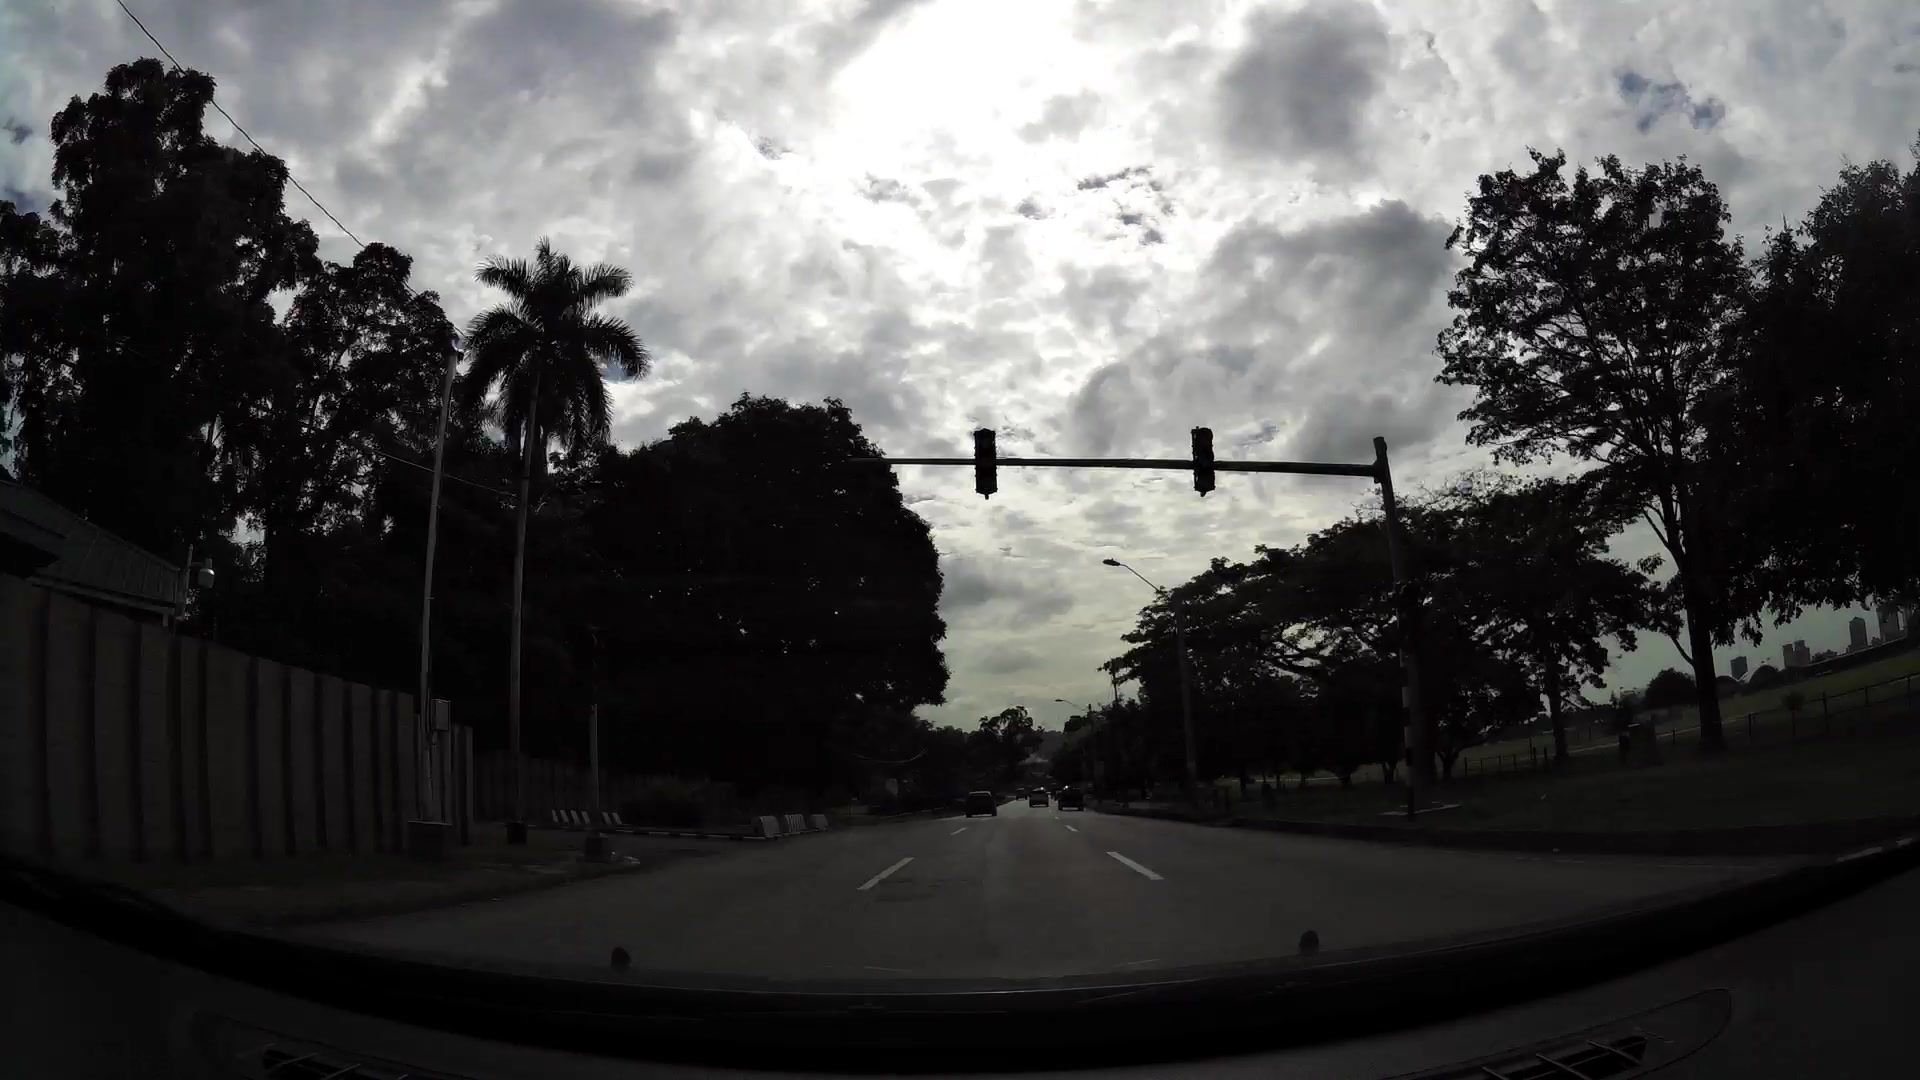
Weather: cloudy
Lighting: day
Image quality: slightly poor
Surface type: driving surface
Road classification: primary
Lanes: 3
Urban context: urban centre
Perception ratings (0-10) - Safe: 2.14, Lively: 3.01, Beautiful: 6.41, Boring: 1.38, Depressing: 5.1, Wealthy: 1.72